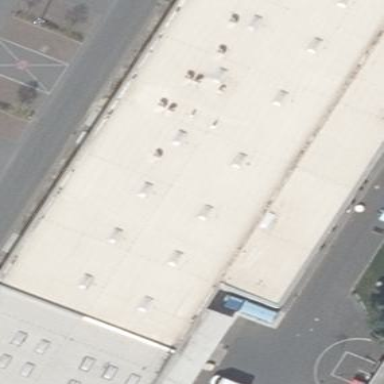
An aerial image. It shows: Industrial building with works in progress.